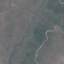
Land use / land cover: HerbaceousVegetation